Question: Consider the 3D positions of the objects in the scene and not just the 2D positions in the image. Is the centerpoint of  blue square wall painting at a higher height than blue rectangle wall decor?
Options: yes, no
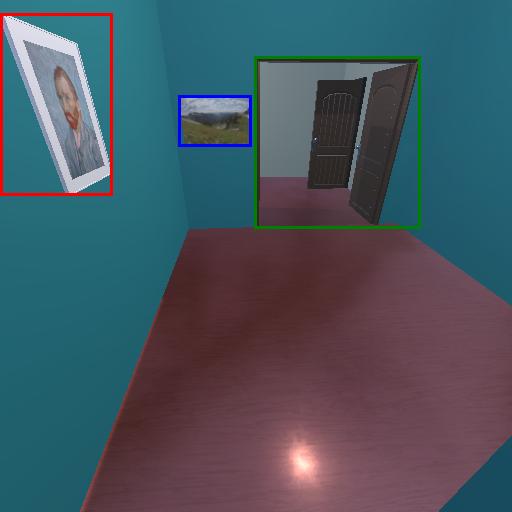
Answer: yes